Question: Given the first 8 numbers in the nine-square grid, calculate the smallest positive integer such that the sum of this number plus all previous numbers is an integer multiple of 20
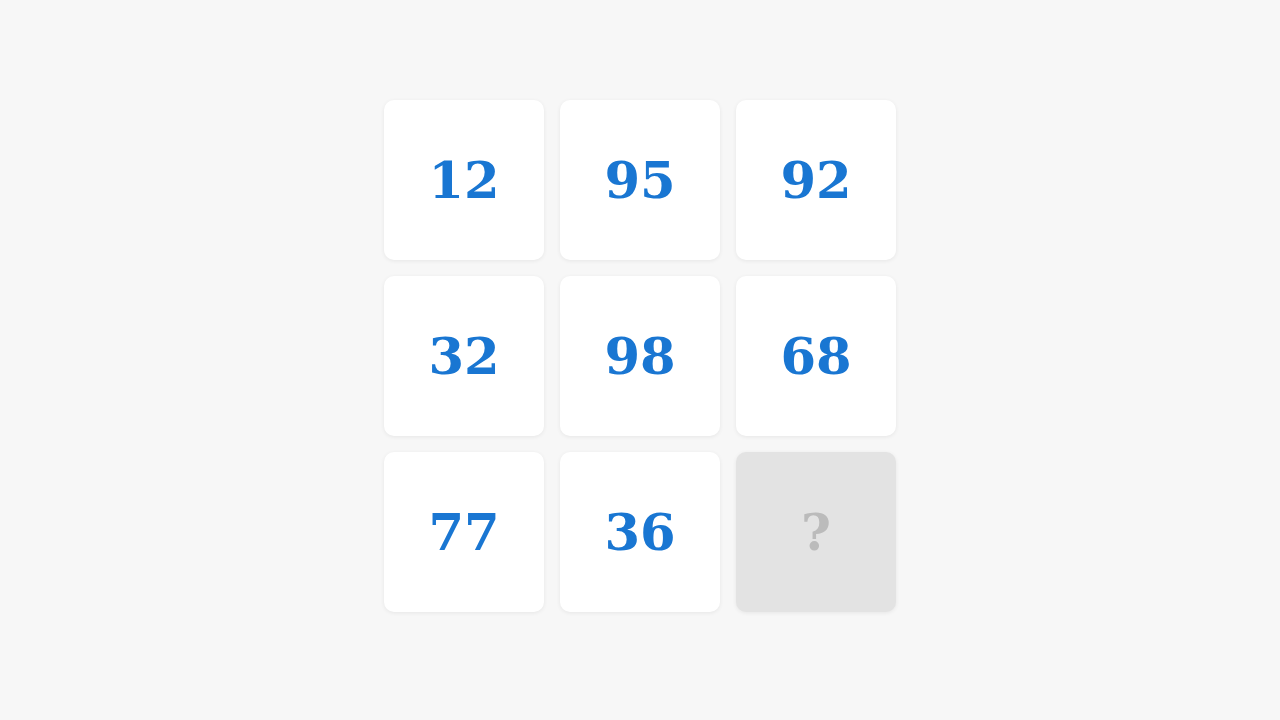
Answer: 10